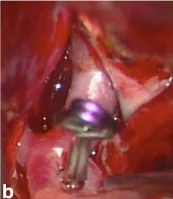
Intra-operative images. (b) Intraoperative view after clipping of the aneurysm.
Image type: medical_photograph (other_medical_photograph)